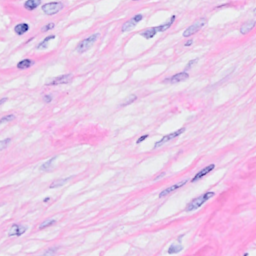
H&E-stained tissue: Breast